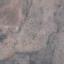
Land use / land cover class: HerbaceousVegetation